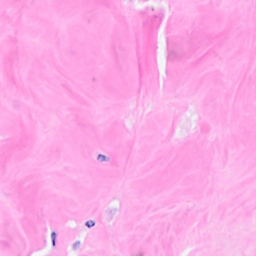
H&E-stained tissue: Breast